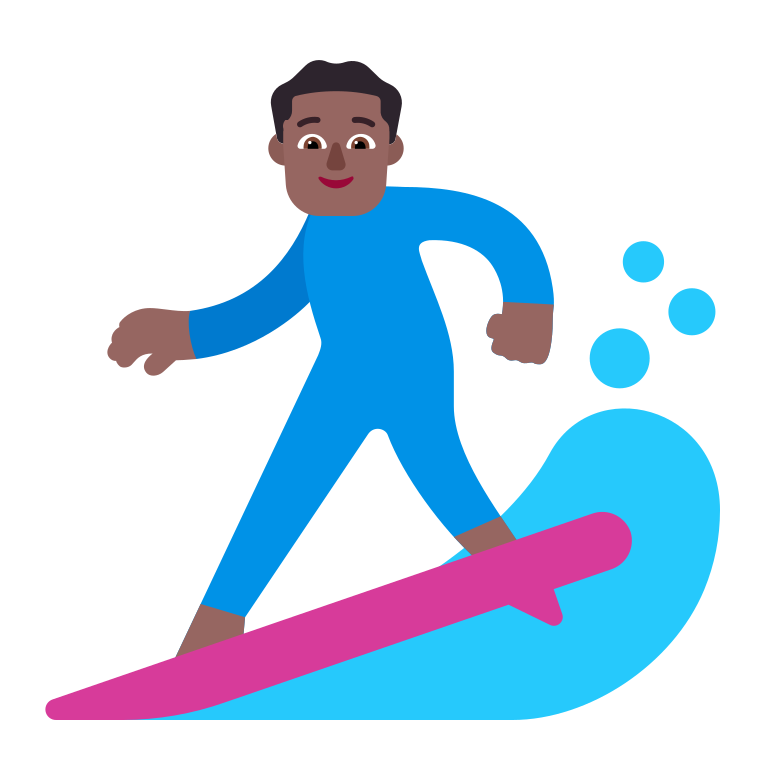
man surfing flat  dark